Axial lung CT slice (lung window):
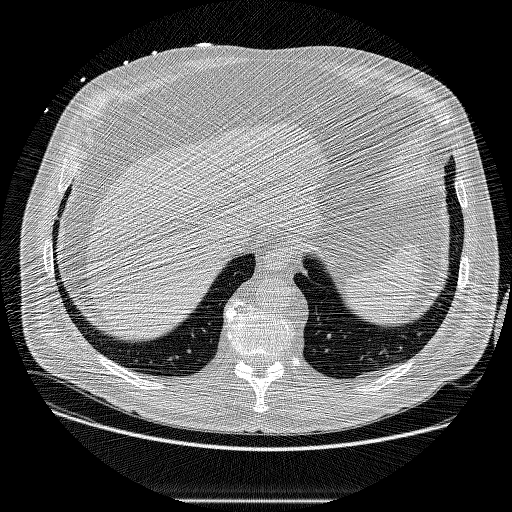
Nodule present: no